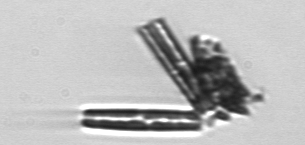
Label: Thalassionema